В пустой стакан с отводной трубкой и вертикальными стенками начали наливать с небольшим массовым расходом $\mu$ горячую воду при температуре $t_1 = 90~^\circ\text{С}$. За время $\tau$ уровень воды в стакане поднялся на высоту $h$ (см. рисунок). Через время $3\tau$ после начала заполнения стакана в бак, расположенный под отводной трубкой, из другого крана стала поступать с массовым расходом $2\mu$ холодная вода при температуре $t_2 = 20~^\circ\text{С}$.
Найдите какая температура установится в баке через большое время?
Какого максимального значения достигала температура в баке?
Постройте график зависимости температуры воды в баке от времени для интервала от $3\tau$ до $10\tau$ от начала заполнения стакана. Перетекание по отводной трубке и теплообмен в системе происходят очень быстро. Тепловыми потерями и теплоемкостями сосудов и трубки можно пренебречь. Объем отводной трубки мал. Вода из бака не выливается.
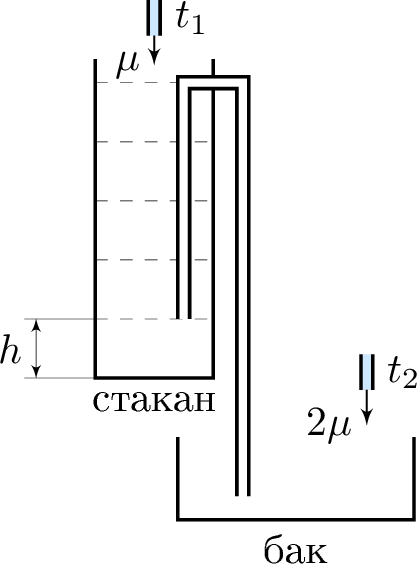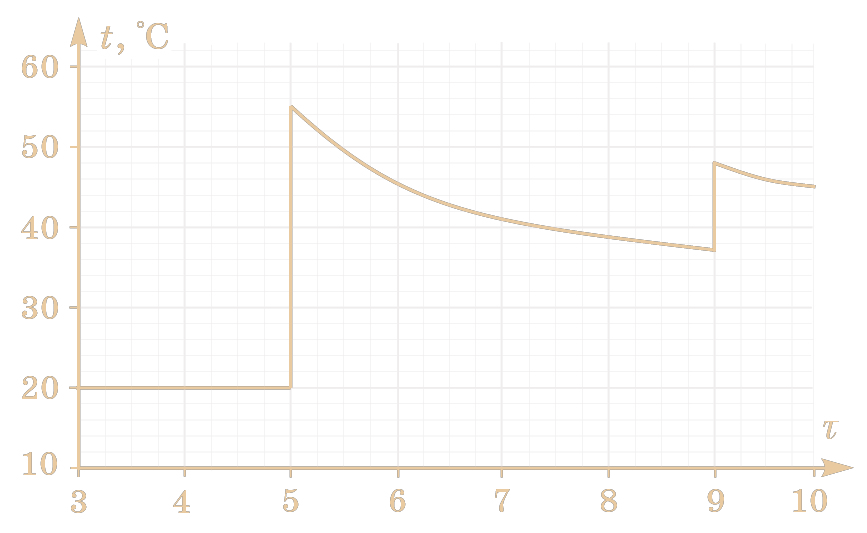
Найдите какая температура установится в баке через большое время?
Решение: 1. Стакан с отводной трубкой работает по принципу сифона. Первый раз уровень воды в нем повышается в течение времени $5\tau$. После заполнения горизонтальной части трубки вода быстро отводится из стакана и ее уровень опускается на $4h$. Далее процесс повторяется с периодичностью $4\tau$. Таким образом, за первые $5\tau$ в бак поступает только холодная вода и в первом теплообмене принимает участие $4\tau\mu$ горячей воды и $2\tau2\mu$ холодной. Из уравнения теплового баланса: $$ 4\tau\mu c(t_{x1}-t_1) + 4\tau\mu c(t_{x1}-t_2) = 0, $$ находим температуру в баке после первого теплообмена% $$t_{x1} = \dfrac{t_1+t_2}{2} = 55~^\circ\text{C}$$ 2. В течении следующего интервала времени $4\tau$ в бак поступает только холодная вода и температура содержимого бака понижается до $t_{x2}$. Из уравнения теплового баланса: $$ 4\tau\mu c(t_{x2}-t_1) + 12\tau\mu c(t_{x2}-t_2) = 0, $$ $$t_{x2} = \dfrac{t_1+3t_2}{4} = 37,5~^\circ\text{C}$$ 3. Очередная порция горячей воды массой $4\tau\mu$ повысит температуру бака до $t_{x3}$: $$ 8\tau\mu c(t_{x3}-t_1) + 12\tau\mu c(t_{x3}-t_2) = 0, $$ $$t_{x3} = \dfrac{2t_1+3t_2}{5} = 48~^\circ\text{C}$$ 4. К моменту времени $10\tau$ в бак добавится еще $2\tau\mu$ холодной воды, и к этому моменту температура в баке станет $t_{x4}$. $$ 8\tau\mu c(t_{x4}-t_1) + 14\tau\mu c(t_{x4}-t_2) = 0, $$ $$t_{x4} = \dfrac{4t_1+7t_2}{11} = 45,5~^\circ\text{C}$$ 5. За цикл $4\tau$ в бак добавляется $4\tau\mu$ горячей и $8\tau\mu$ холодной воды. Эта смесь имеет среднюю температуру $t_x$: $$ 4\tau\mu c(t_{x}-t_1) + 8\tau\mu c(t_{x}-t_2) = 0, $$ $$t_{x4} = \dfrac{1t_1+72t_2}{3} = 43,3~^\circ\text{C}$$ Поэтому температура в баке больше чем до $t_{x1} = 55~^\circ\text{C}$ подниматься уже не будет.
Ответ: $$t_{x1} = 55~^\circ\text{C}$$

Какого максимального значения достигала температура в баке?
Решение: Через большое количество циклов температура установится равной $t_x$.
Ответ: $$t_x = 43,3~^\circ\text{C}$$

Постройте график зависимости температуры воды в баке от времени для интервала от $3\tau$ до $10\tau$ от начала заполнения стакана.
Решение: Заметим, что участки графика, соответствующие уменьшению температуры воды внутри периодов $4\tau$, не линейные, а являются участками гипербол. Искомый график имеет вид:
Темы:
T, Всероссийские, Теплота, Температура, Массовый расход